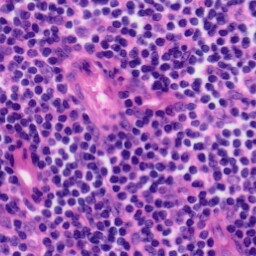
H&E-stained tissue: Tonsil